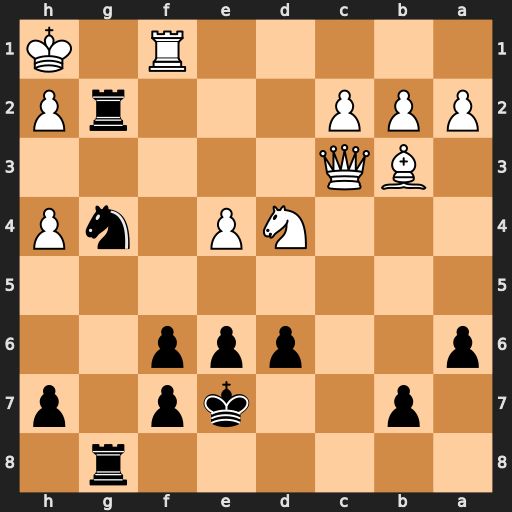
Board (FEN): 6r1/1p2kp1p/p2ppp2/8/3NP1nP/1BQ5/PPP3rP/5R1K
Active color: b
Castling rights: -
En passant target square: -
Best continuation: Nf2+ Rxf2 Rg1#